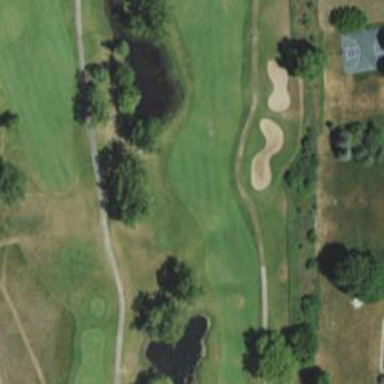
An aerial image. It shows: Golf hole.